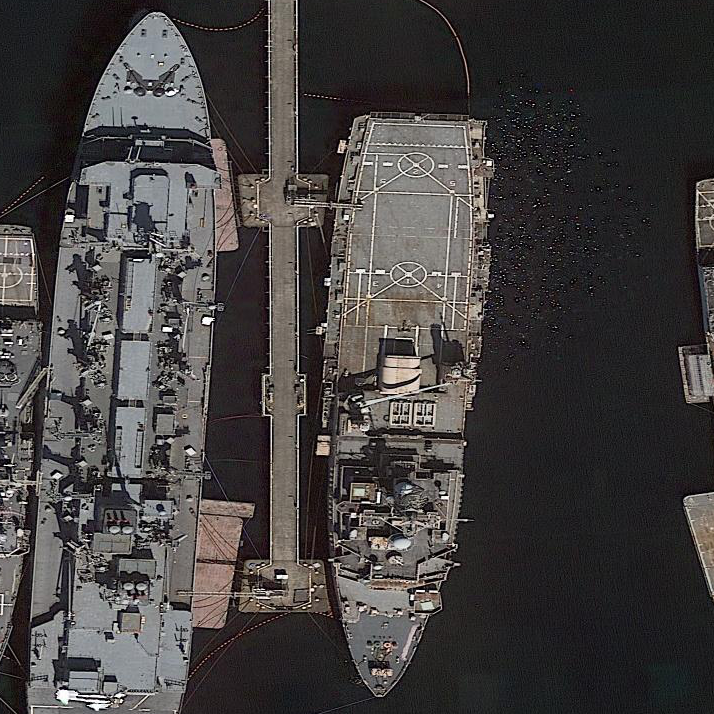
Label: combat